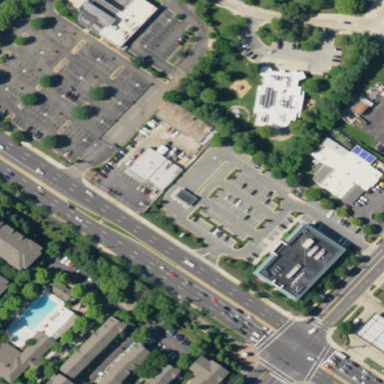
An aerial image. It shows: Retail area.